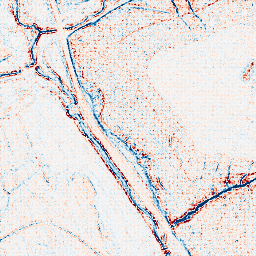
Category: edge_preserving
Decomposition family: bilateral
Decomposition parameters: d: 5
sigma_color: 150
sigma_space: 50
Upsampling method: sinc_hamming
Upsampling parameters: scale: 4
kernel_size: 4
Upsampling scale: 4